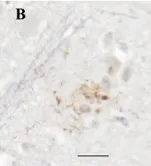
Detection of amyloid plaques in the patient's CNS. (B) Rare cortical neuritic plaque in middle frontal gyrus. AT8 with Verhoeff myelin counterstain. BAR = 20 microns.
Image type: pathology (immunostaining)